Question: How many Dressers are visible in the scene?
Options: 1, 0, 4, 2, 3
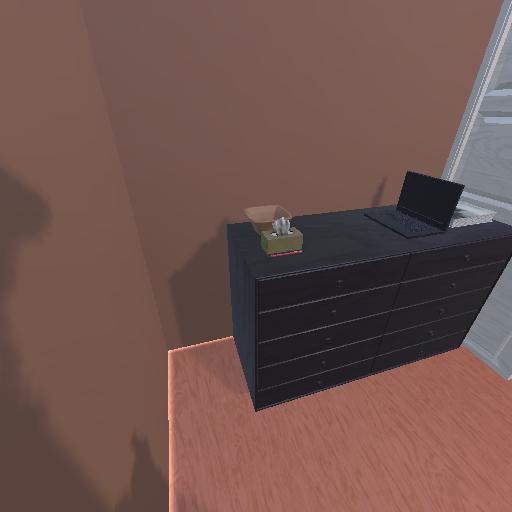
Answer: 1